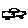
Label: car